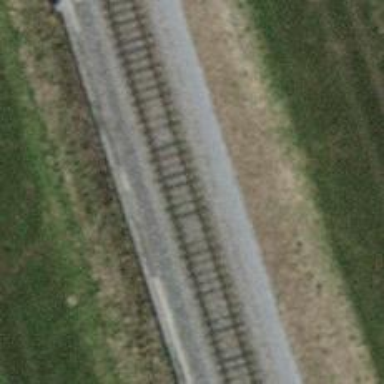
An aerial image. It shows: Electrified contact line.